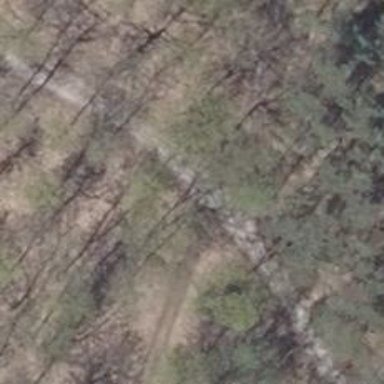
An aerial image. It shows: Dirt track road with grade 4 tracktype.